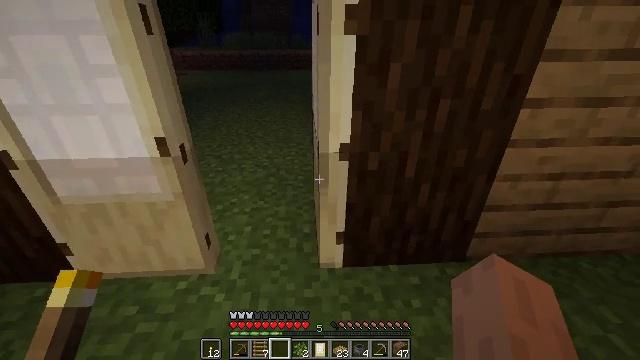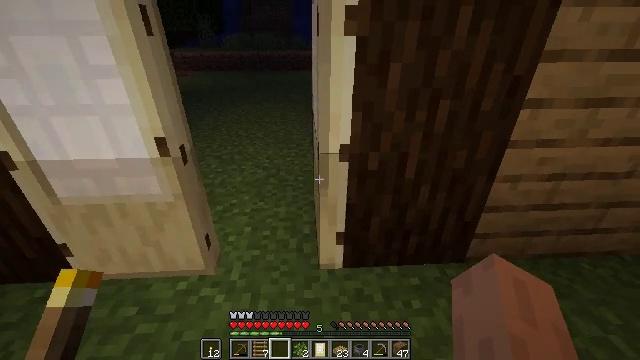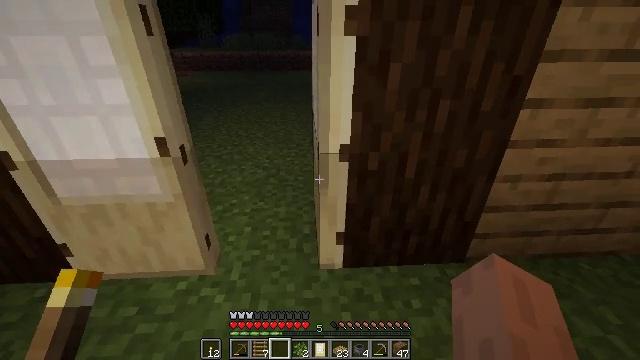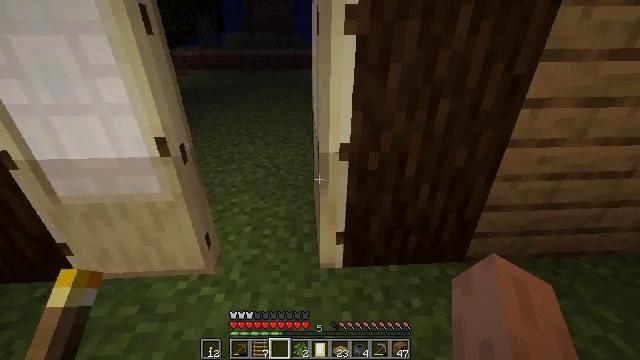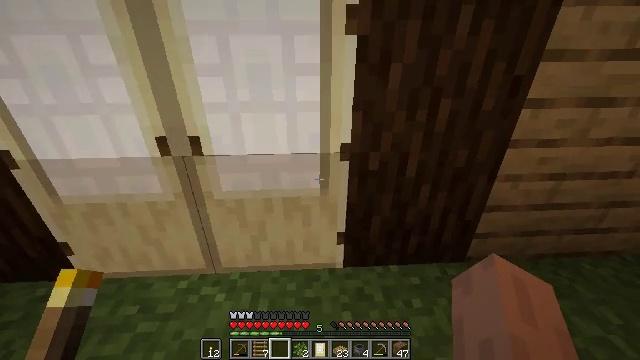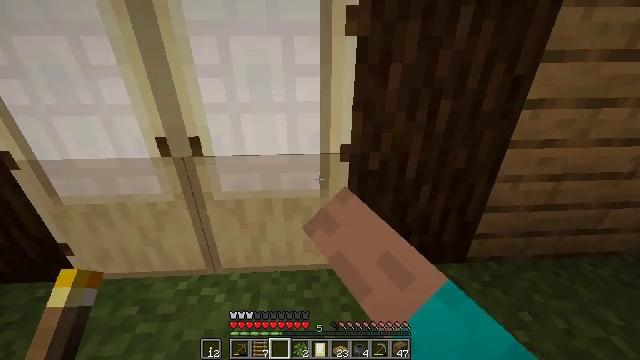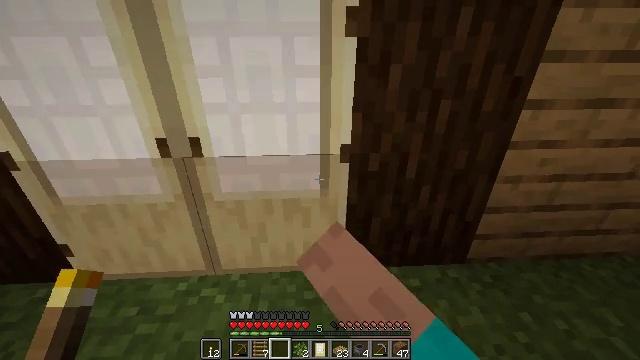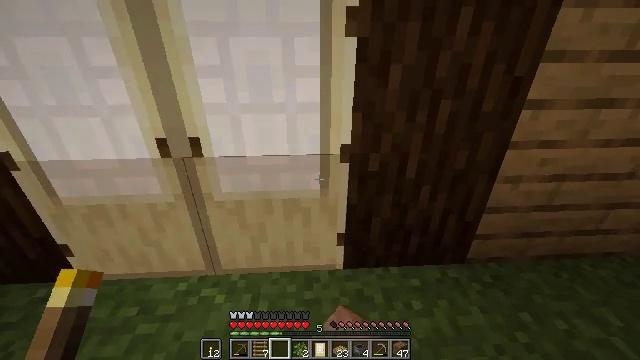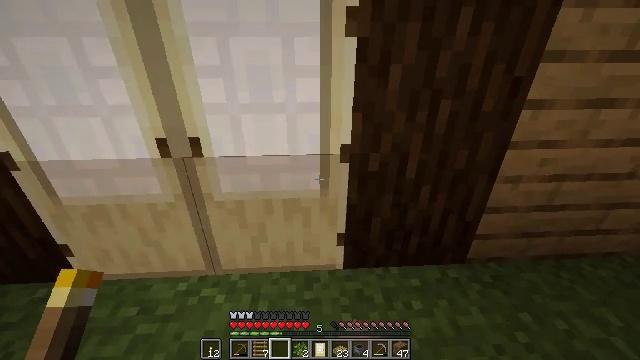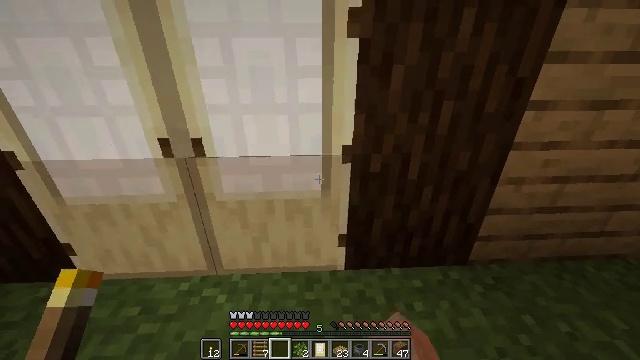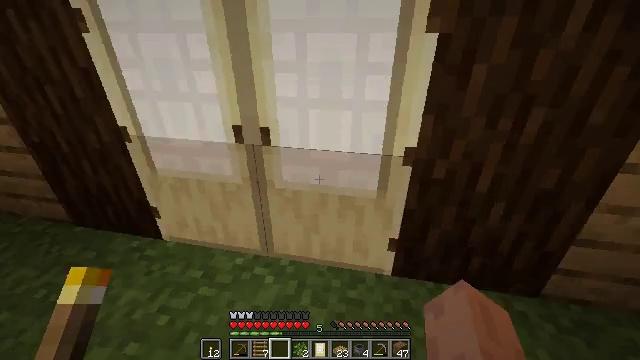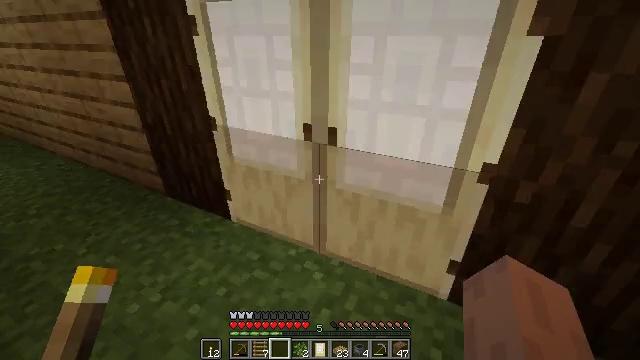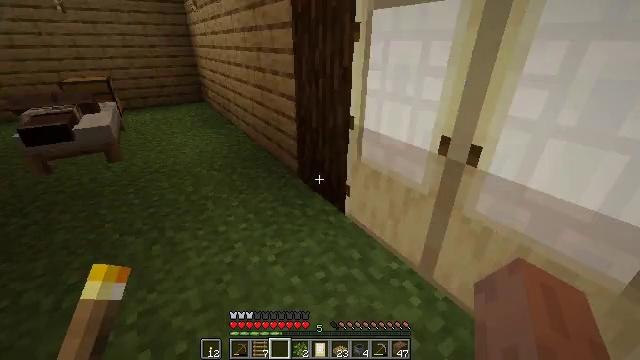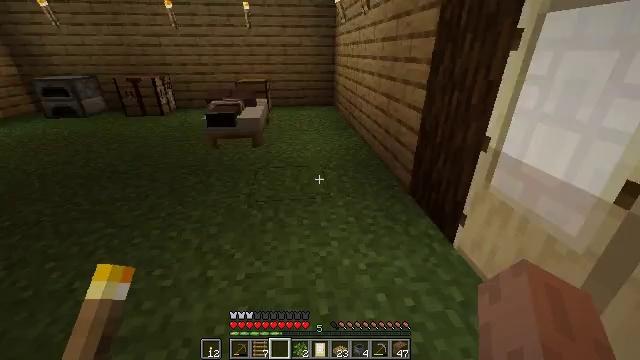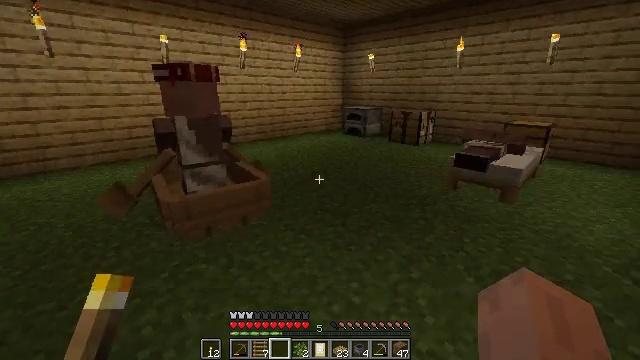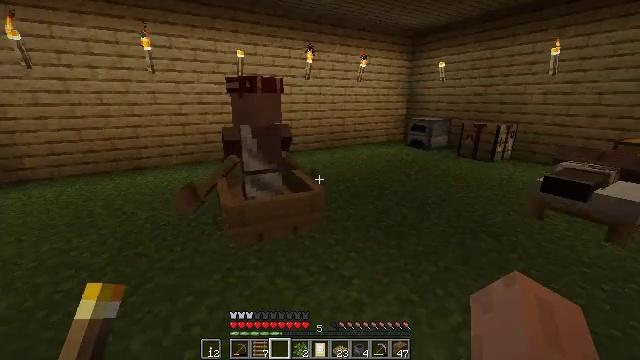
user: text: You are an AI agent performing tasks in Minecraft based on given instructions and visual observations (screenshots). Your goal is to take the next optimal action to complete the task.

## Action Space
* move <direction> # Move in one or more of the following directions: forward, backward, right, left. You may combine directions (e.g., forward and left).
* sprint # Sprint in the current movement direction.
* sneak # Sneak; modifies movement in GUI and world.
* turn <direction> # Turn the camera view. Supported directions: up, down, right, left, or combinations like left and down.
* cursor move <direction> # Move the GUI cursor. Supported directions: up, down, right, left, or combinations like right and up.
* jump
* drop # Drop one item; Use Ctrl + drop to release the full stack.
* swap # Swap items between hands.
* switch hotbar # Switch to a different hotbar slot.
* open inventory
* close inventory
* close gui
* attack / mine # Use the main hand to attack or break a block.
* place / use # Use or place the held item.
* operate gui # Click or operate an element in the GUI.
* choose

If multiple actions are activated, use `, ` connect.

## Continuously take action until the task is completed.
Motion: motion action
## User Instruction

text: Craft an iron door by using iron ingots in the crafting table.
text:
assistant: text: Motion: no_op
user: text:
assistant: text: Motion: no_op
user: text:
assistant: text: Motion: no_op
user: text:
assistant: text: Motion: use / place
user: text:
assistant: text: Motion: use / place
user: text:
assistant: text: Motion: no_op
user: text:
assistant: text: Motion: no_op
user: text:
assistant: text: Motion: no_op
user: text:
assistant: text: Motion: no_op
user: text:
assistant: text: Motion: turn left
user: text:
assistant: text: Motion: turn left
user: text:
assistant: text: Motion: turn left
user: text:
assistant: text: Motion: move forward, turn left and up
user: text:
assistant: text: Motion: move forward, turn left and up
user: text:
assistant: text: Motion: move forward, turn left and up
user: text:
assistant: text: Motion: move forward, turn left and up
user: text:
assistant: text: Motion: move forward, turn left
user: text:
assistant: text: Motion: move forward, turn left
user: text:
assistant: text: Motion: move forward, turn left
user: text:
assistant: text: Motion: move forward
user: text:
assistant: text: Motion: move forward
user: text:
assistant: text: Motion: move forward
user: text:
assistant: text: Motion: move forward
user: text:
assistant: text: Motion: move forward
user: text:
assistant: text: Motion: move forward, turn right and down
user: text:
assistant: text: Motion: move forward, turn right and down
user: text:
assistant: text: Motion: move forward, turn right
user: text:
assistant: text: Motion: move forward
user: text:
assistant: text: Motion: move forward
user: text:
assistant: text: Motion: move forward